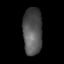
Tissue: lung
Cell type: Epithelial cells
Senescence score: 0.1883
Nuclear area (px): 896
Mean DAPI intensity: 81.58